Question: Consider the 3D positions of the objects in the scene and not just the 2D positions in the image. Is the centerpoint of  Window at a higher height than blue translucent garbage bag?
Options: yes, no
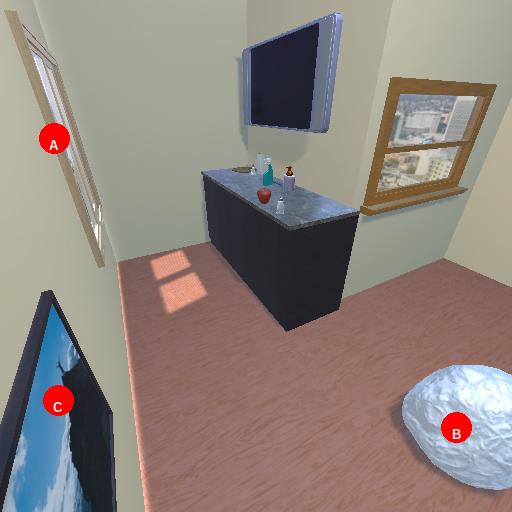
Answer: yes